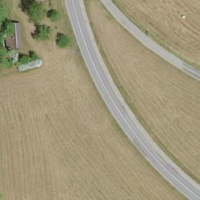
EUNIS habitat code: 52
Species observed at this site:
Thymus serpyllum